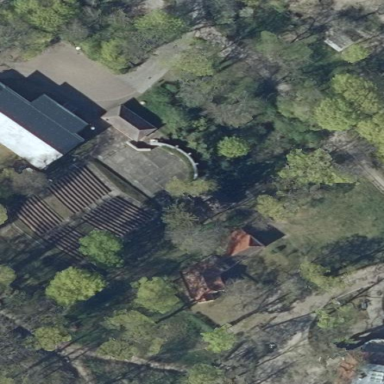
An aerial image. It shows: Theatre.